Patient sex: M
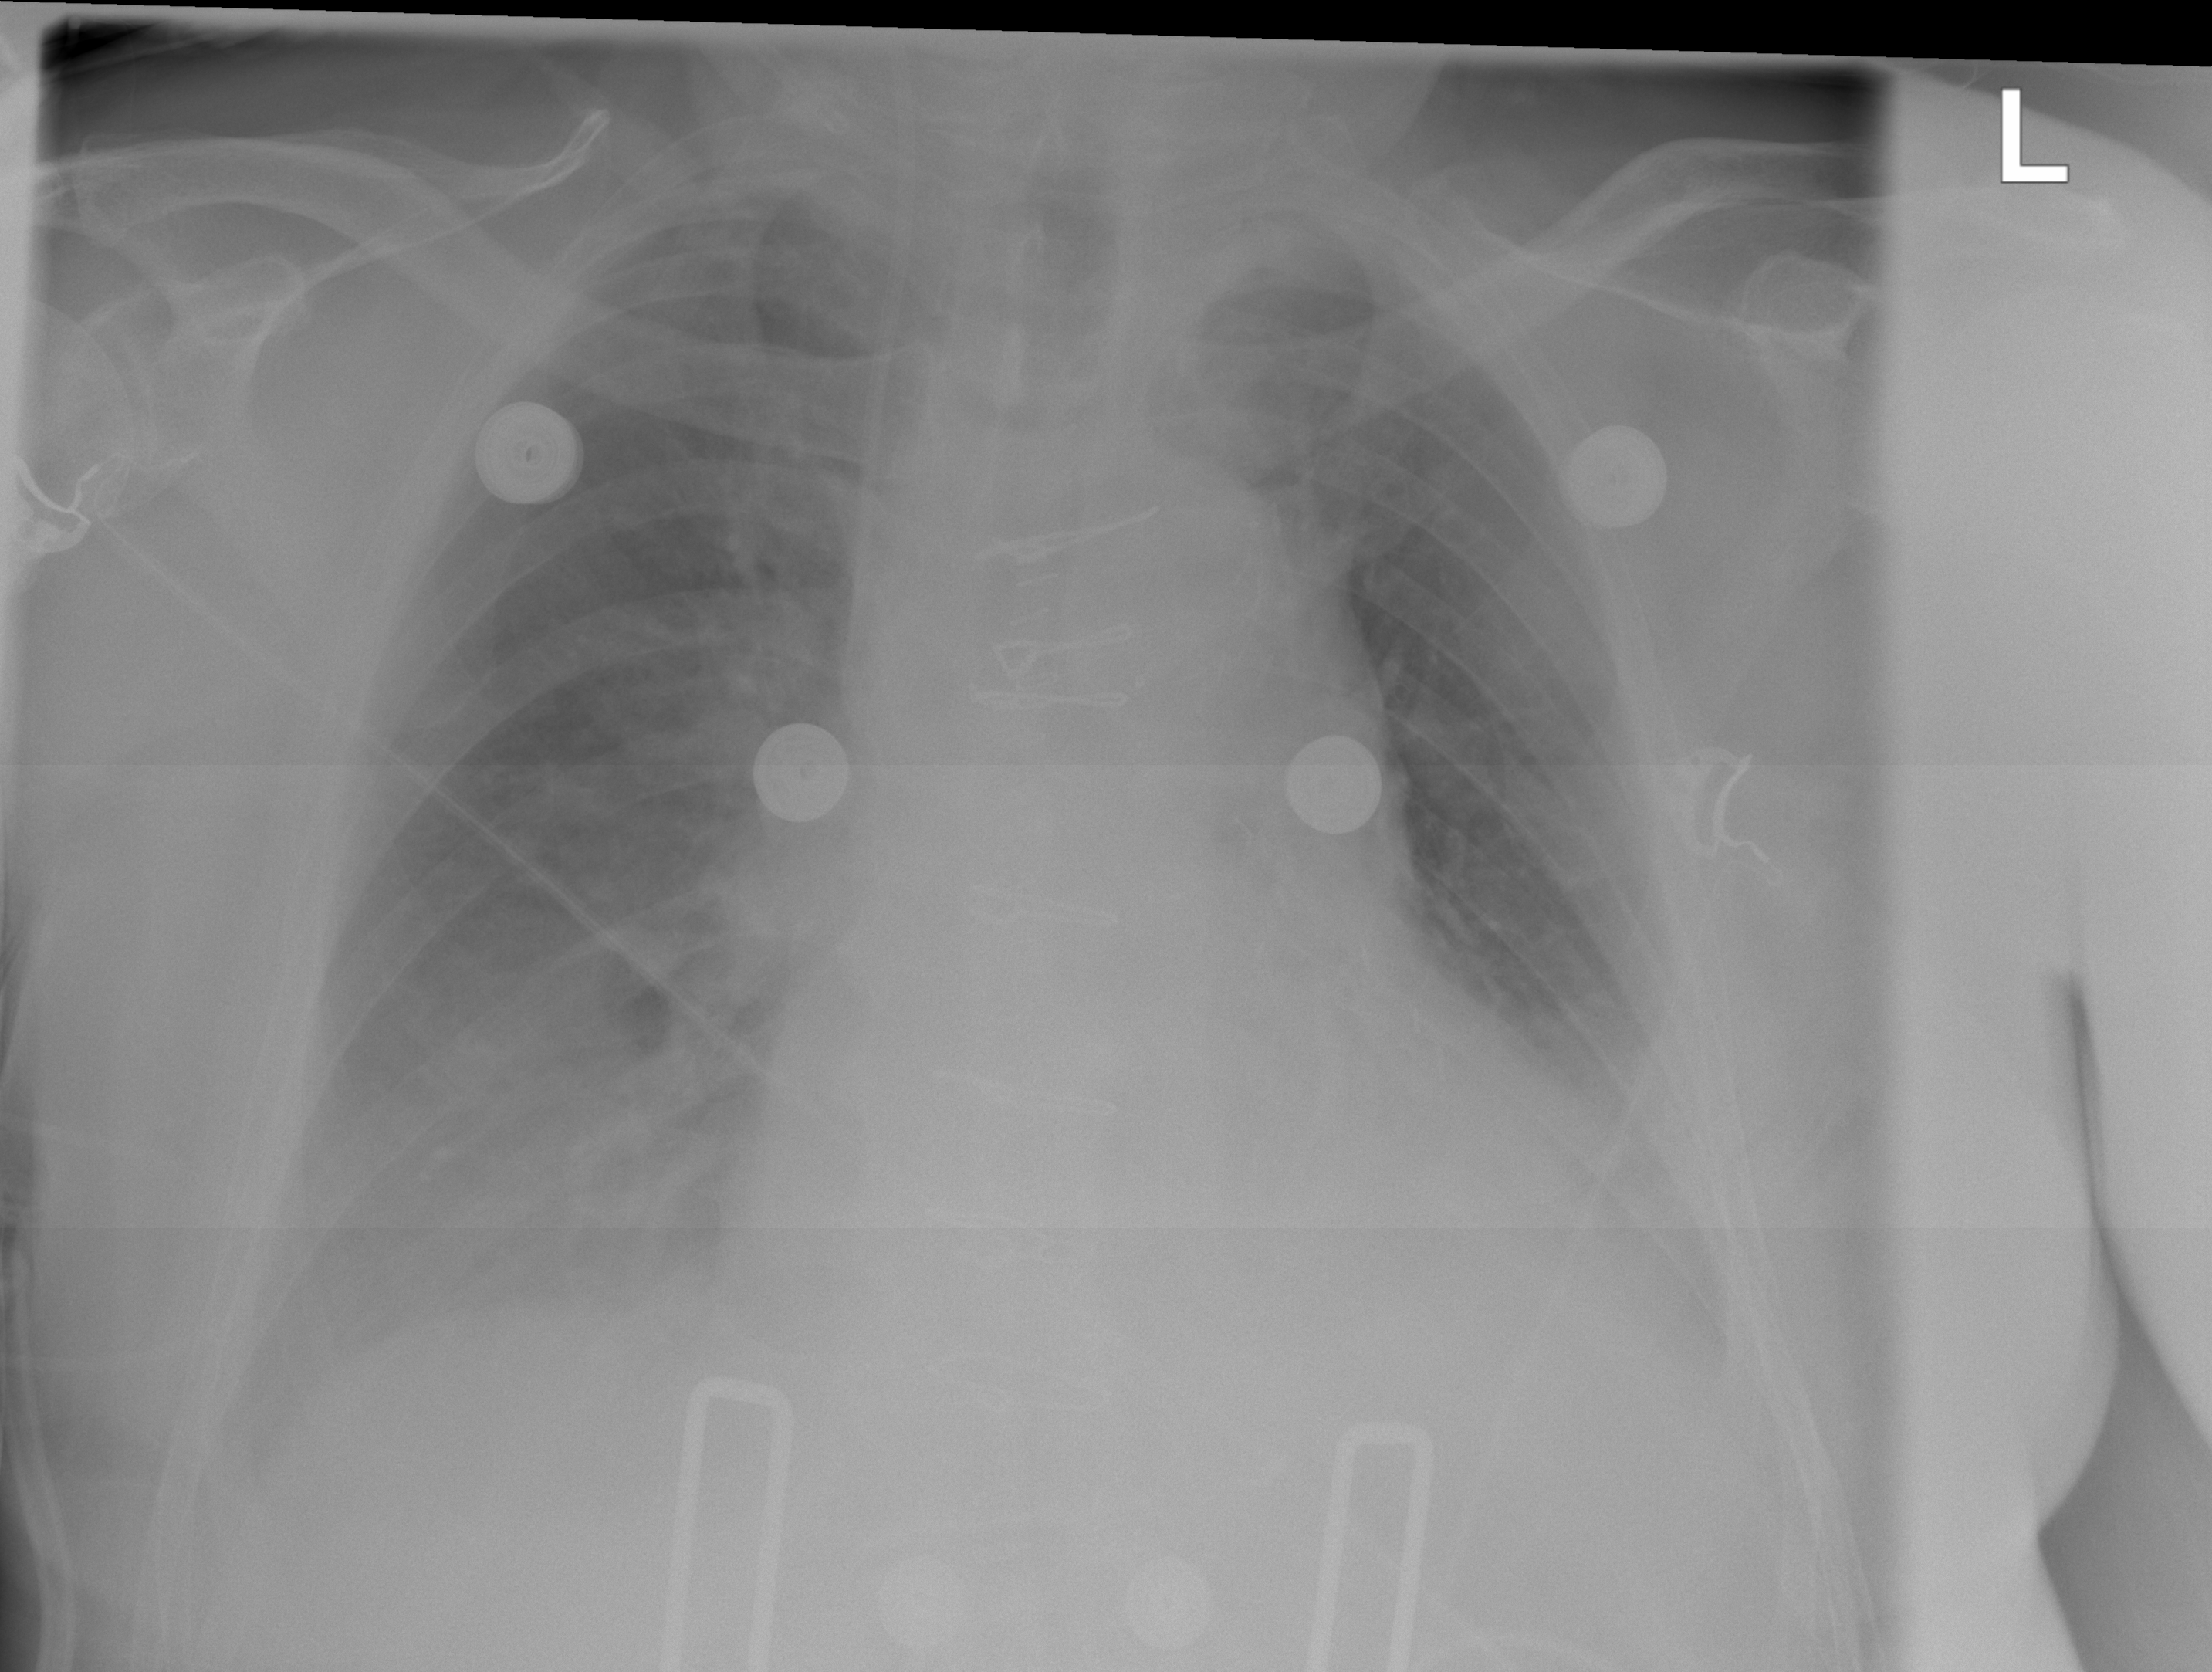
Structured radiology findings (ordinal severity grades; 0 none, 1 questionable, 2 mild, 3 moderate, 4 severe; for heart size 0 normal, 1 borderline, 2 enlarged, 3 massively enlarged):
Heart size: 2
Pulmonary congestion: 2
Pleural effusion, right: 2
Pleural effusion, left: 3
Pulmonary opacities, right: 2
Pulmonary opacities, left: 0
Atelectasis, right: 0
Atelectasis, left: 2